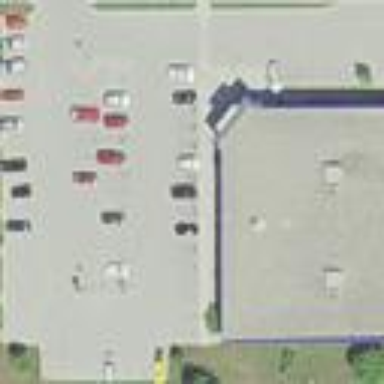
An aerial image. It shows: Parking area.